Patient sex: F
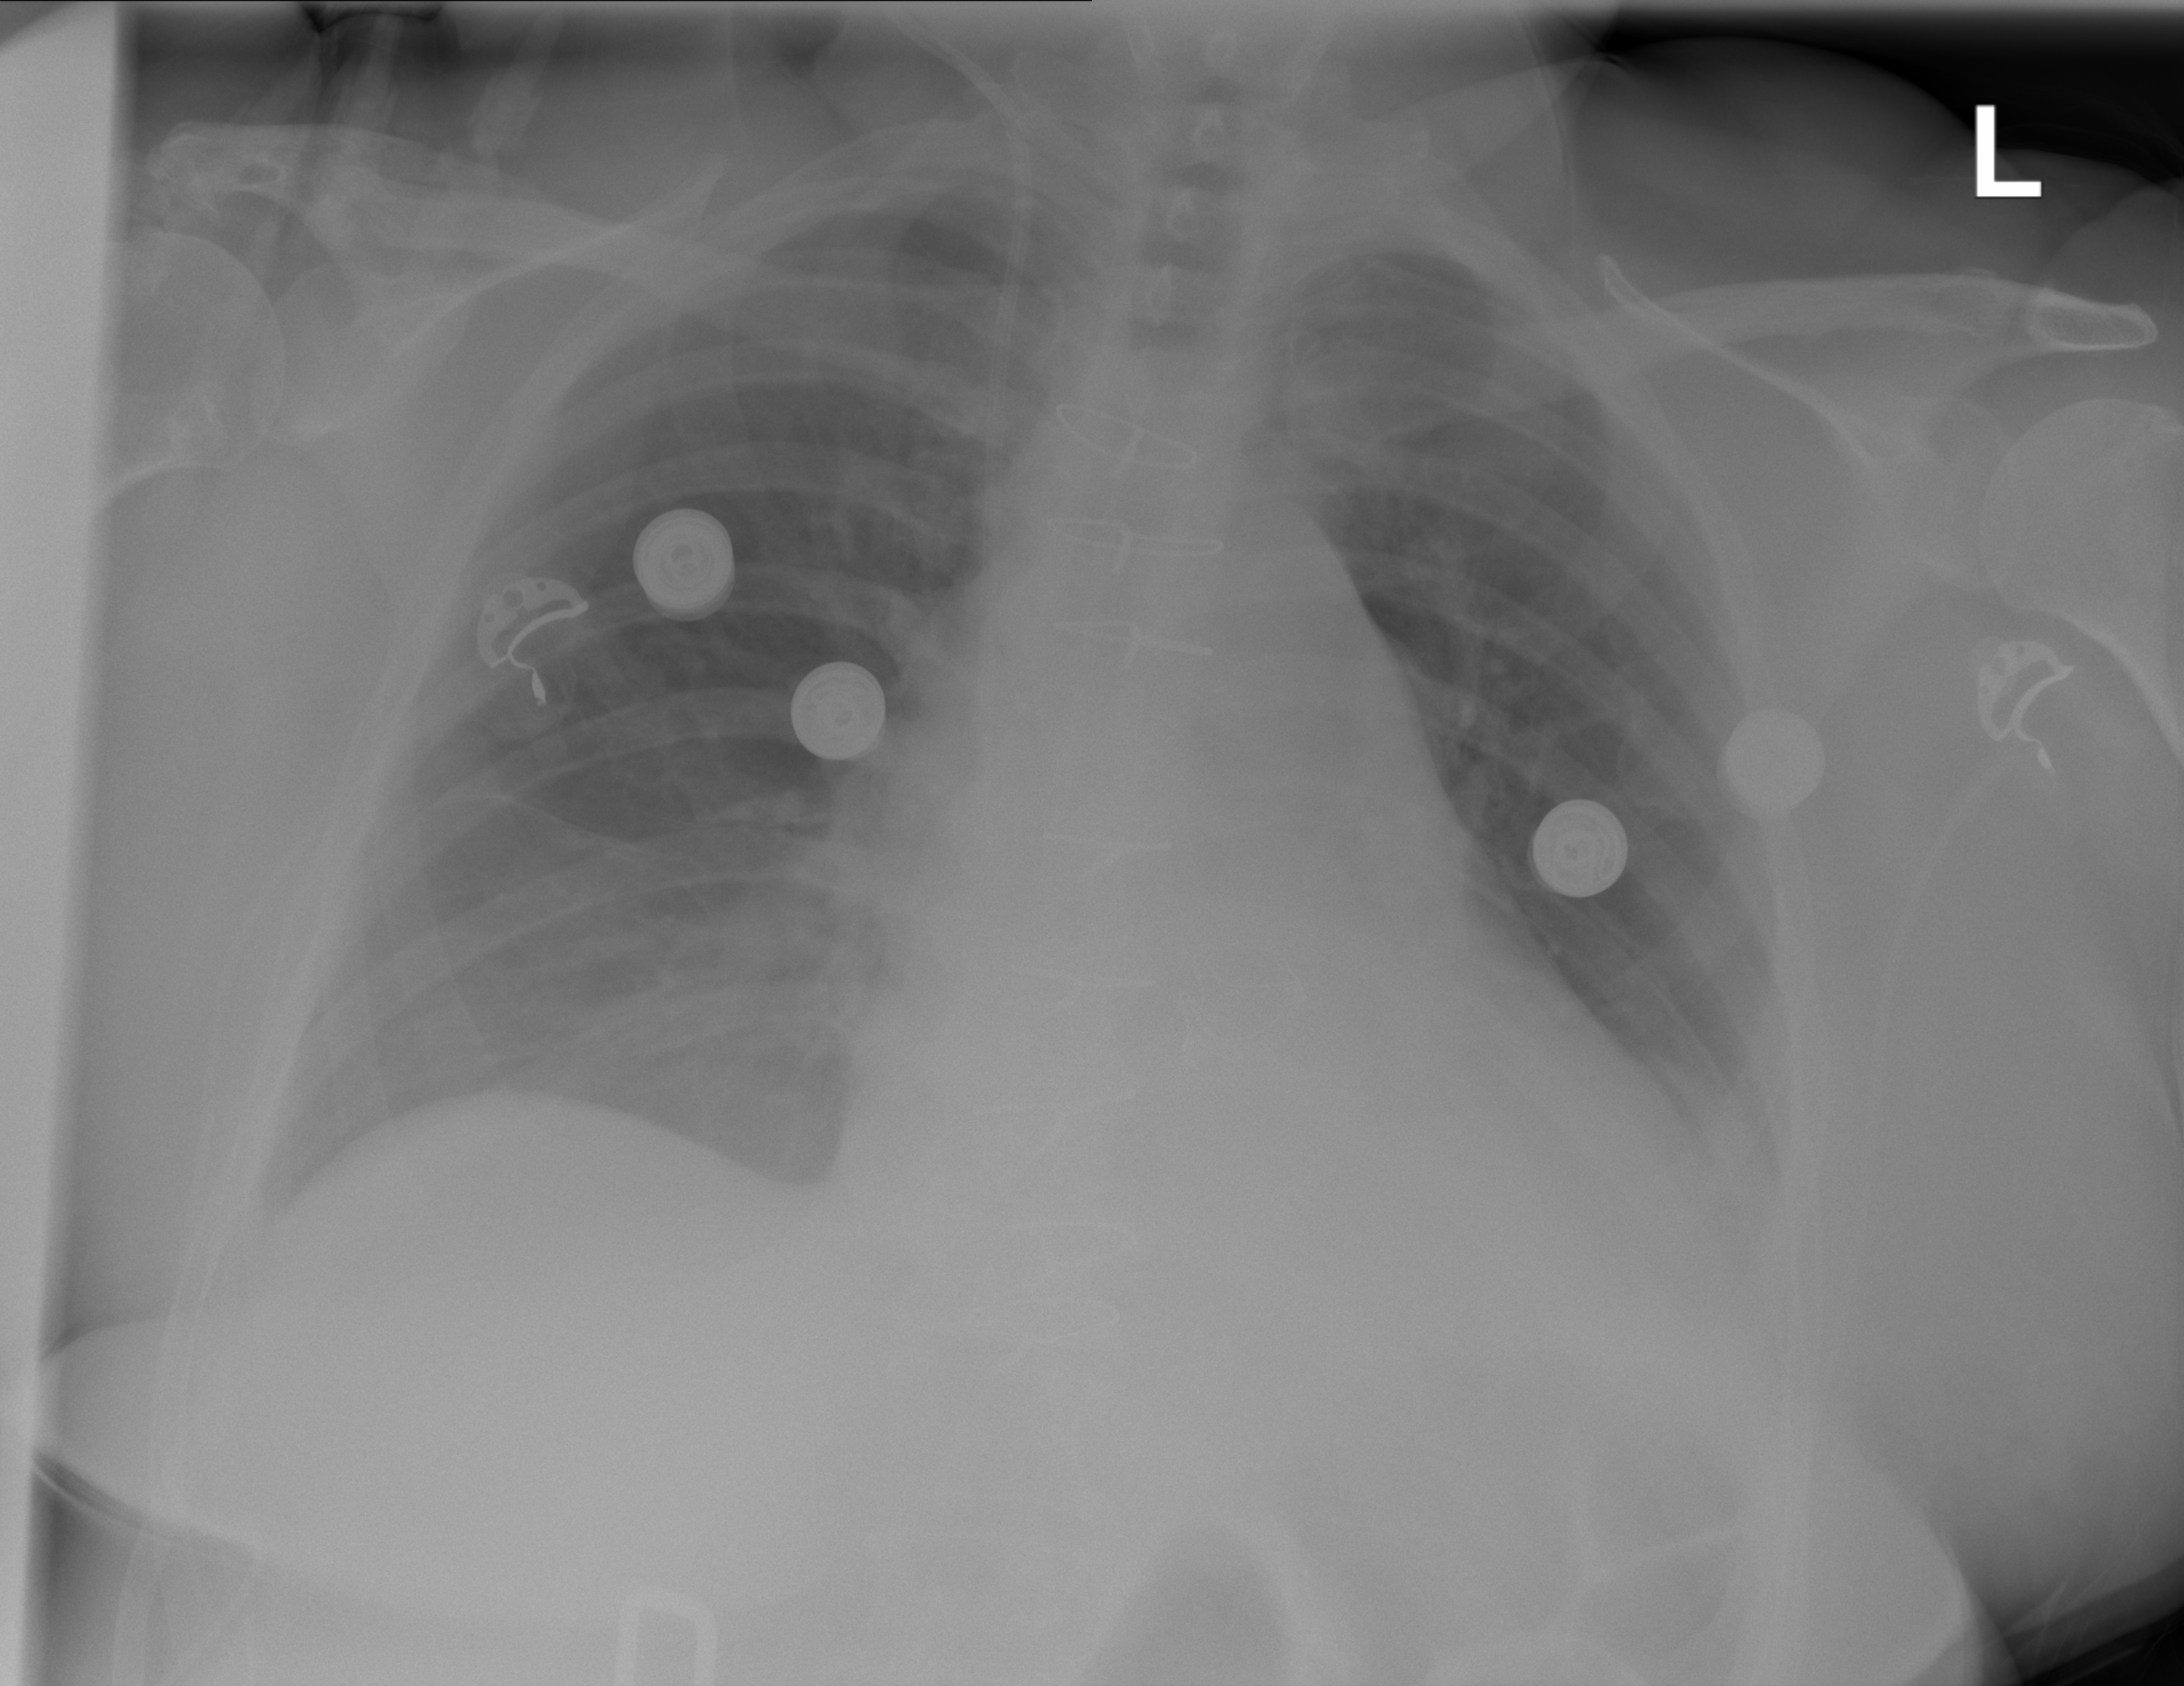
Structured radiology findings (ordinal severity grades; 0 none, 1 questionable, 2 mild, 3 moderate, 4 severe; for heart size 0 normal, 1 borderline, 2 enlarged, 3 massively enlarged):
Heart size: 0
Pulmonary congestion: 0
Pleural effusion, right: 0
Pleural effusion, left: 2
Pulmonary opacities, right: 2
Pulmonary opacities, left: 0
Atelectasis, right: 0
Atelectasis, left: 0